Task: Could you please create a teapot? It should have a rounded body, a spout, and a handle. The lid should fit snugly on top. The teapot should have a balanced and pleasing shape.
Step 37:
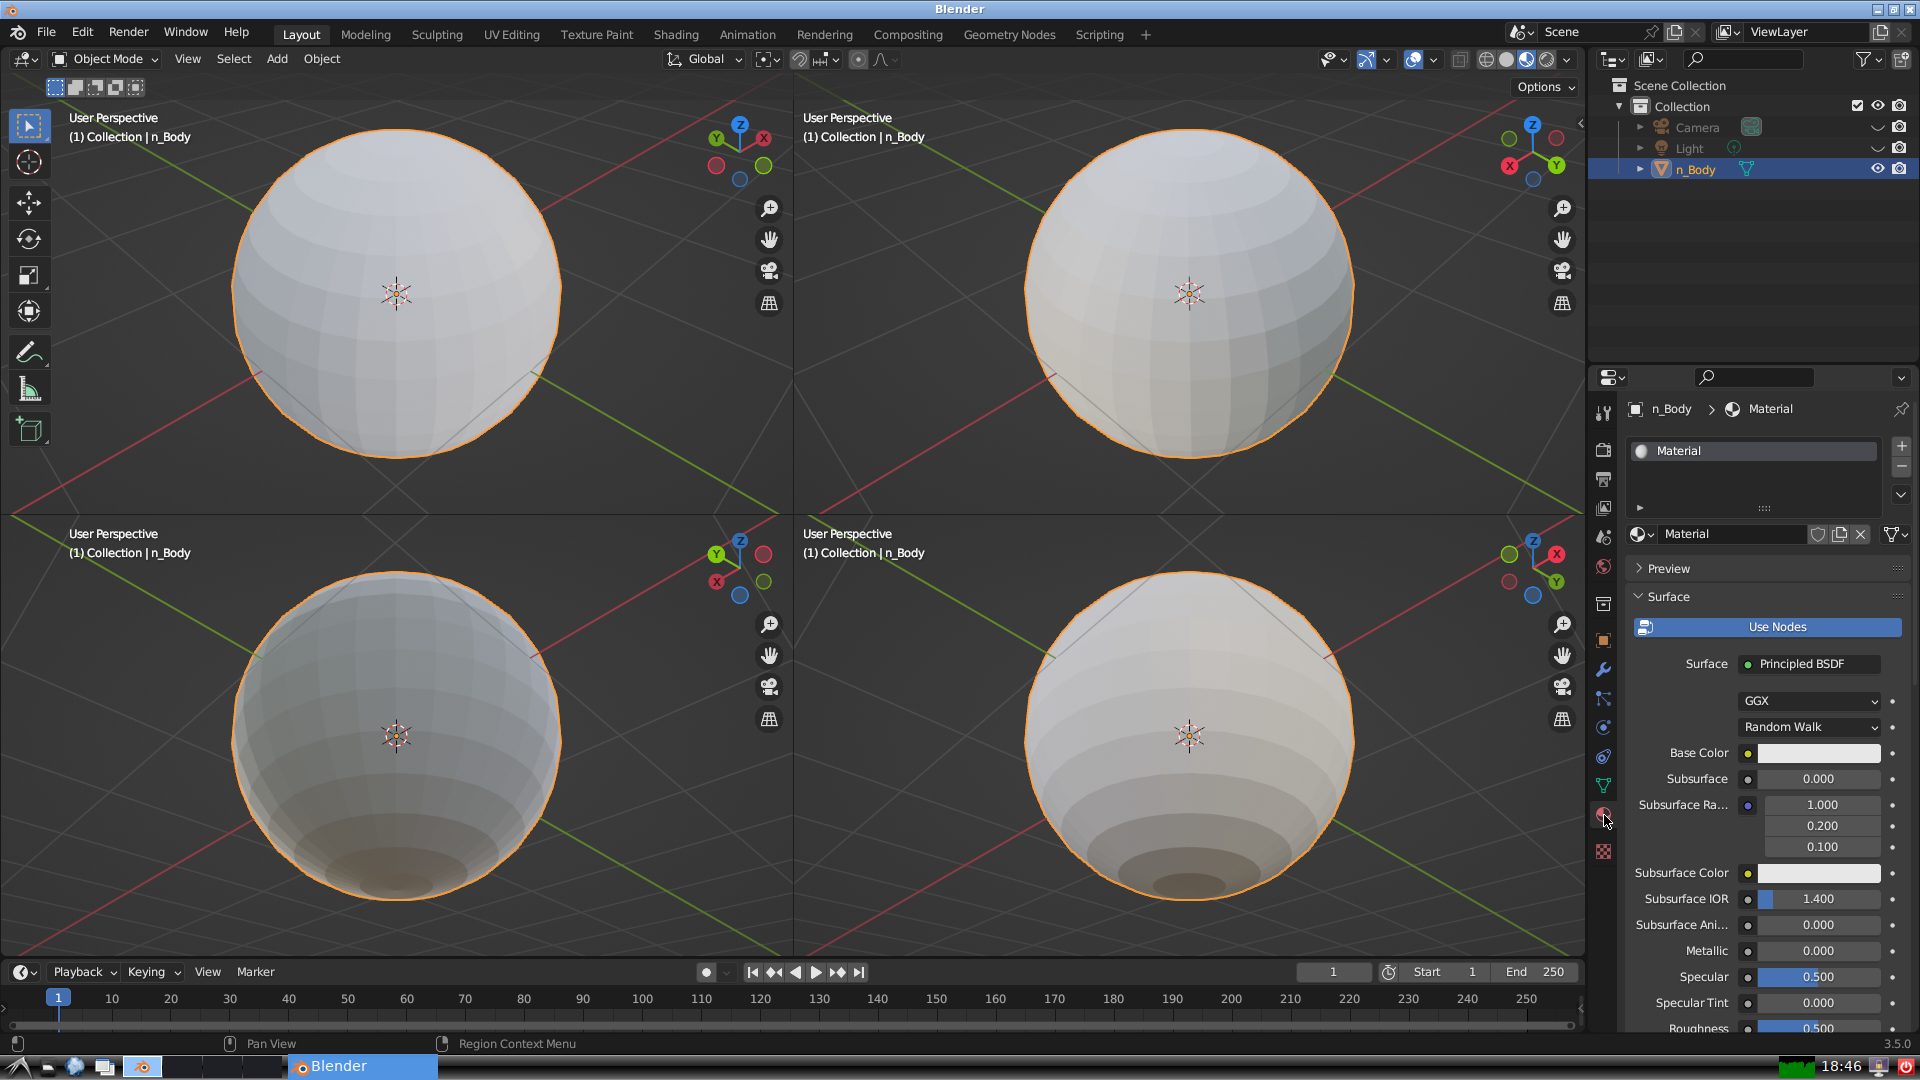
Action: {"mouse_move": [1706, 531]}